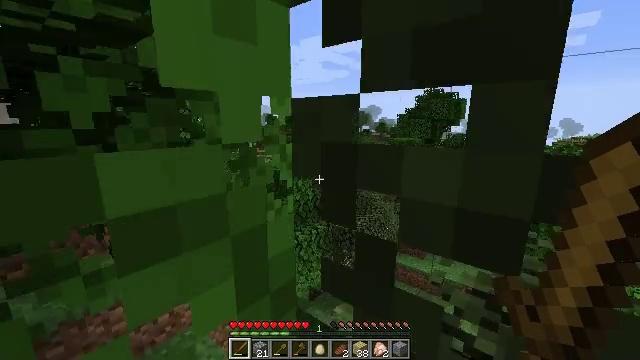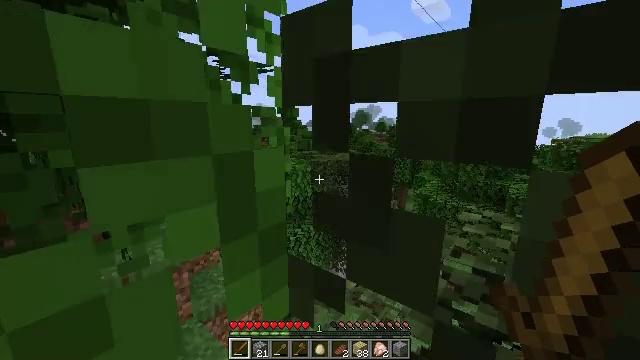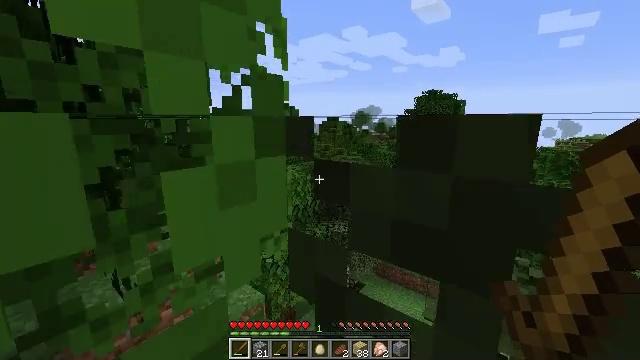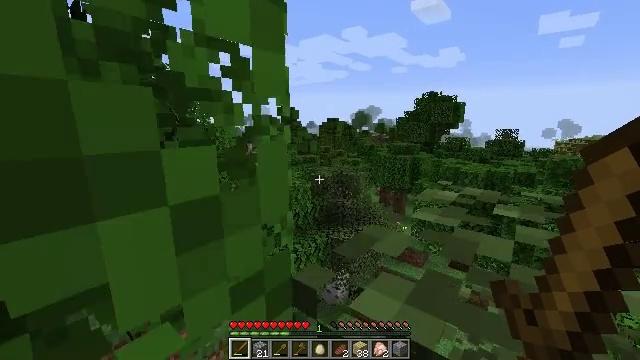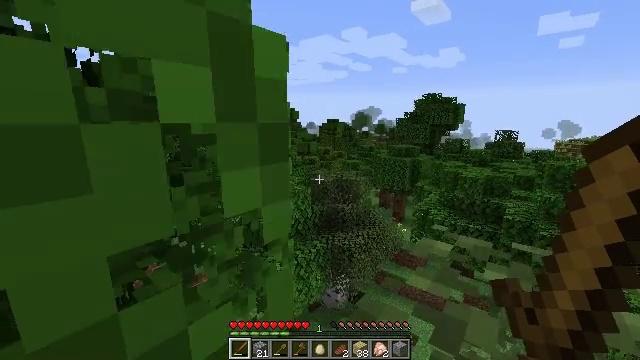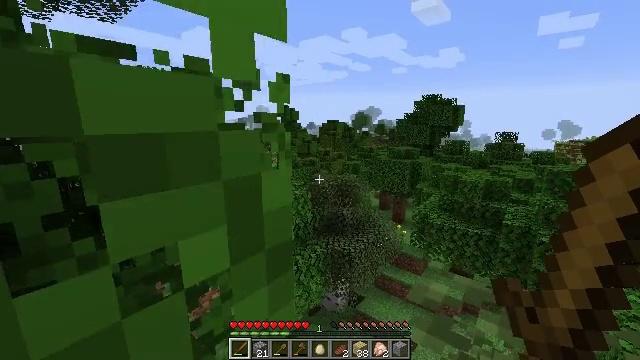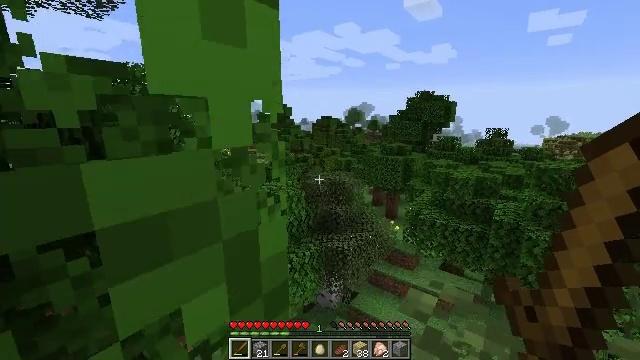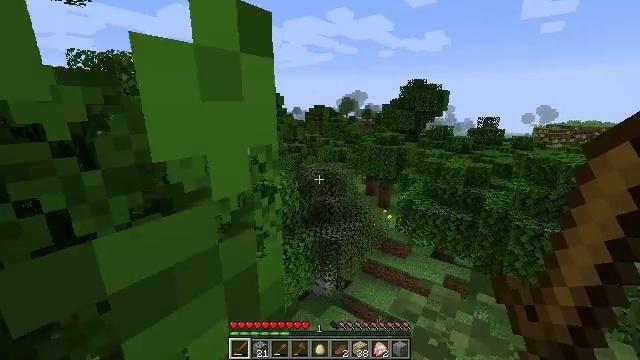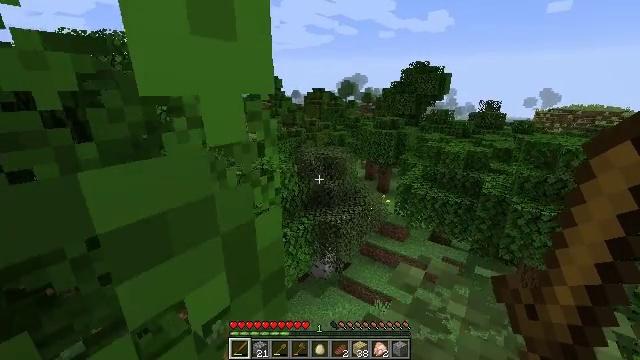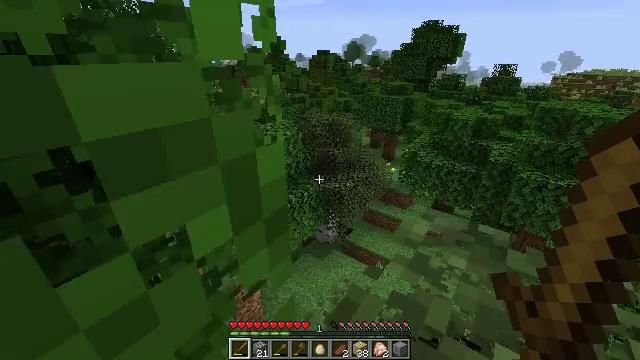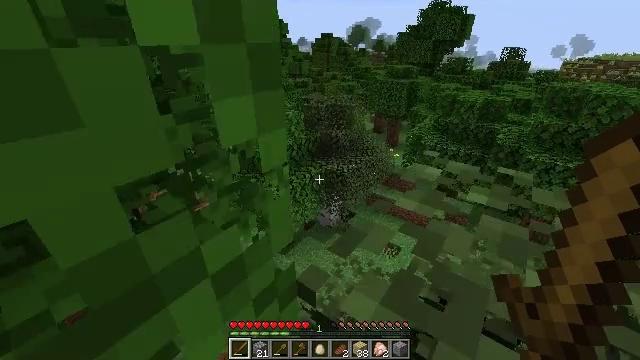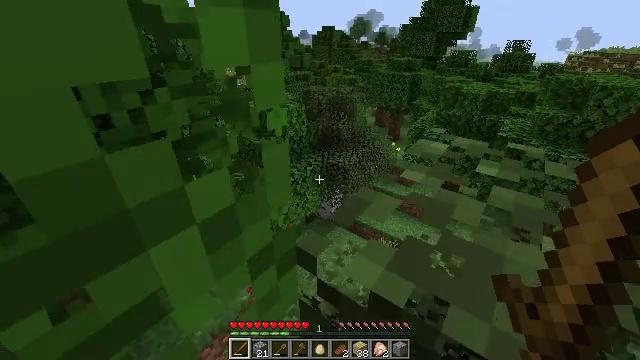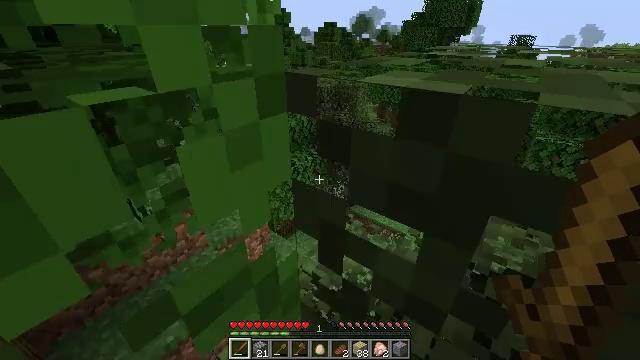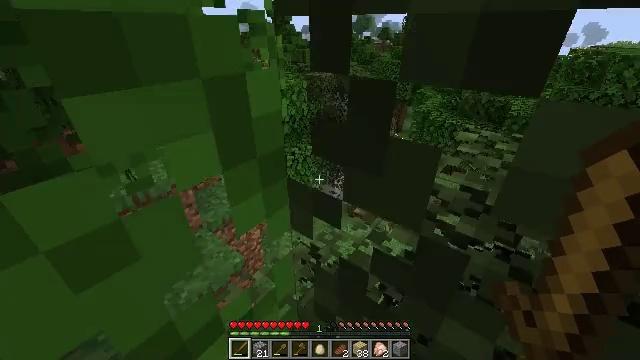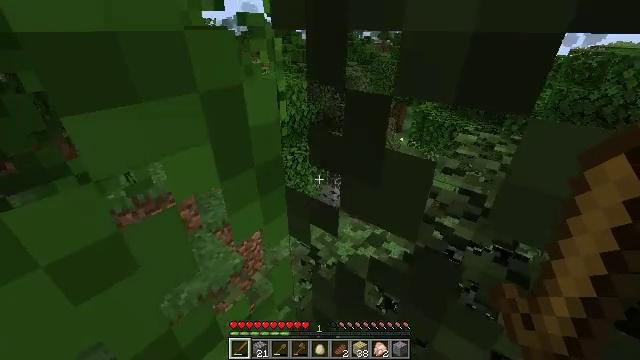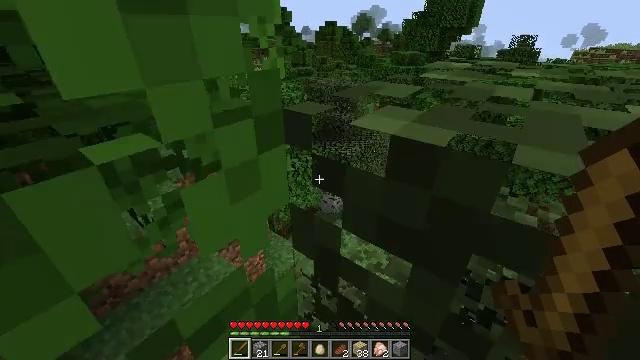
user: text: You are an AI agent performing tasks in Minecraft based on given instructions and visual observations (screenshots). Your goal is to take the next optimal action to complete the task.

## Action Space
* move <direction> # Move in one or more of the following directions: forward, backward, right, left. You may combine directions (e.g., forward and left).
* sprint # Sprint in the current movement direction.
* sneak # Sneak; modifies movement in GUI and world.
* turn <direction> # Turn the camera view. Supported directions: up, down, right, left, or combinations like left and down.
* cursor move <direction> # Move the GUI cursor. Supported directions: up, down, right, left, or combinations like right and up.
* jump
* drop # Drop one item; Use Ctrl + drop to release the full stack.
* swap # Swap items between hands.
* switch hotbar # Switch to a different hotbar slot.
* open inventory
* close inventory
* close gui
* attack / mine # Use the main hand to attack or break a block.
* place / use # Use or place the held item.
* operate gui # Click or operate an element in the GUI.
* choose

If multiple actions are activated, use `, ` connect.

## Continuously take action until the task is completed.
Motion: motion action
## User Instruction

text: Break the birch leaves block.
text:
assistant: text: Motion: move forward, sprint, jump
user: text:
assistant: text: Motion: move forward, sprint, jump
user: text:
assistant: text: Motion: move forward, sprint, jump
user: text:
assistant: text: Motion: move forward, sprint, jump
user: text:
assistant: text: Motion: move forward, sprint, jump
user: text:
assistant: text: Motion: move forward, sprint, turn right, jump
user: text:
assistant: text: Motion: move forward, sprint, turn right and down, jump
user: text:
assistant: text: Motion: move forward, sprint, turn down, jump
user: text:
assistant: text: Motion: move forward, sprint, turn left and down, jump
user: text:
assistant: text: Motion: move forward, sprint, turn down, jump
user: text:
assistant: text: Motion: move forward, sprint, turn down, jump
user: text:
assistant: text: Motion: move forward, sprint, jump
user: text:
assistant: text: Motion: move forward, sprint, jump
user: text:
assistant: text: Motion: move forward, sprint, jump
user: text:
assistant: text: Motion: move forward, sprint
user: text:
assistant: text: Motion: move forward, sprint
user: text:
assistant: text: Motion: move forward, sprint
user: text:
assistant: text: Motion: move forward, sprint
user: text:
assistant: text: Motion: move forward, sprint
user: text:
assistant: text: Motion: move forward, sprint
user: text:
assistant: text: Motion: move forward, sprint
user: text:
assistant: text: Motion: move forward, sprint
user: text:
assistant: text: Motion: move forward, sprint
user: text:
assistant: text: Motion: move forward, sprint, attack / mine
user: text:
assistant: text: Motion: move forward, sprint, attack / mine
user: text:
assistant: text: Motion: move forward, sprint, attack / mine
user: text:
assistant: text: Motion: move forward, sprint, attack / mine
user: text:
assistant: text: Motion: move forward, sprint, attack / mine
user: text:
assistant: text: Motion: move forward, sprint, attack / mine
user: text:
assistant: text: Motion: move forward, sprint, attack / mine